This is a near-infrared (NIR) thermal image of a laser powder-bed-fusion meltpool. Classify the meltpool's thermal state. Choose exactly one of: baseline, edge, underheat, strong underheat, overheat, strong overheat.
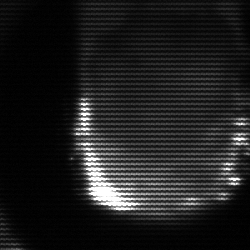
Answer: baseline